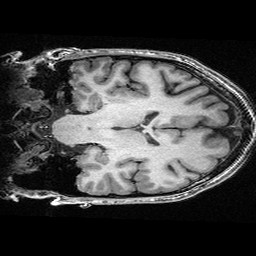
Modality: T1w
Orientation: coronal
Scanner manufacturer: ge
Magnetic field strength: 3 T
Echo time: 0.00318 s